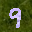
Label: 9